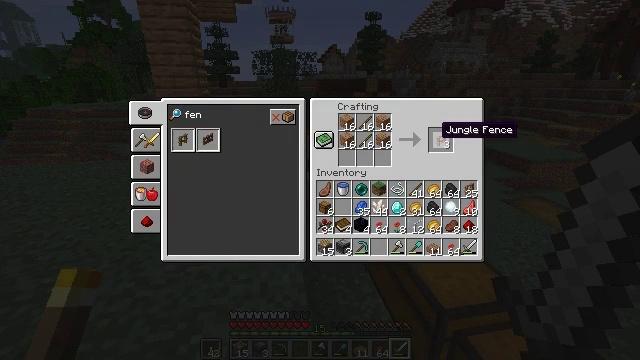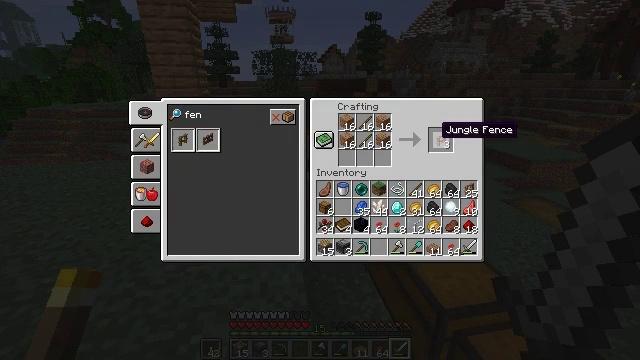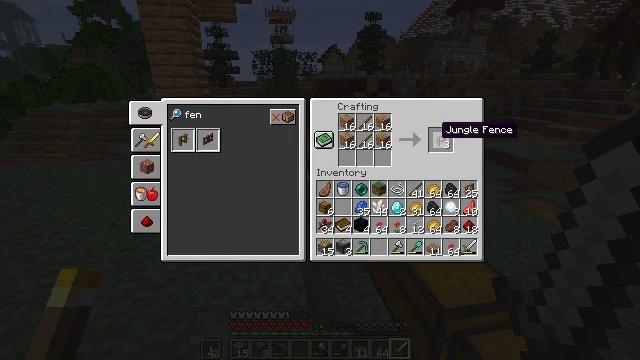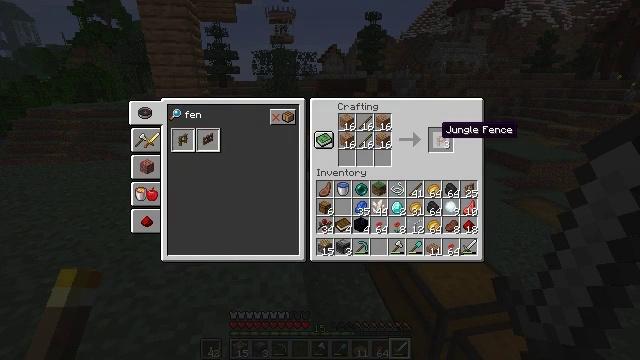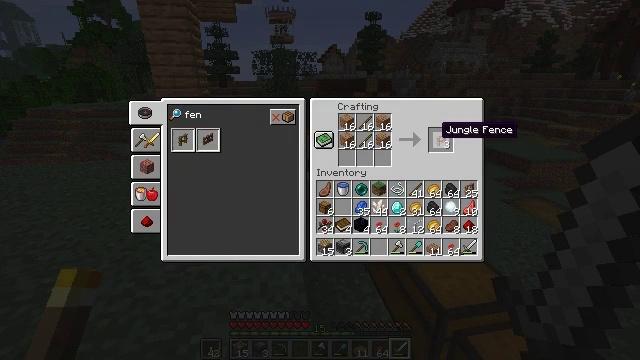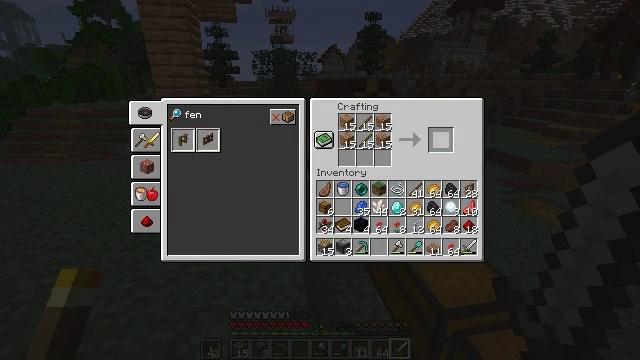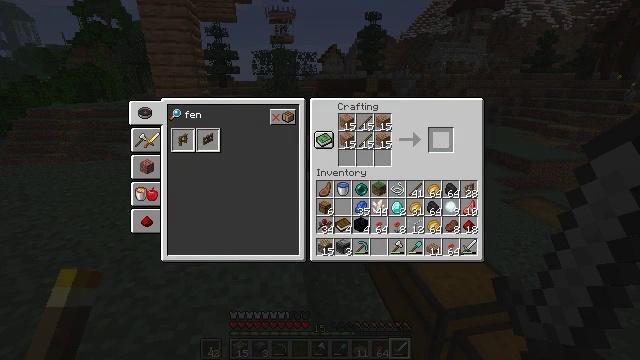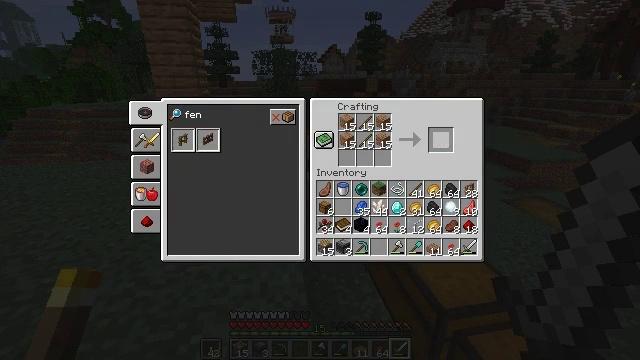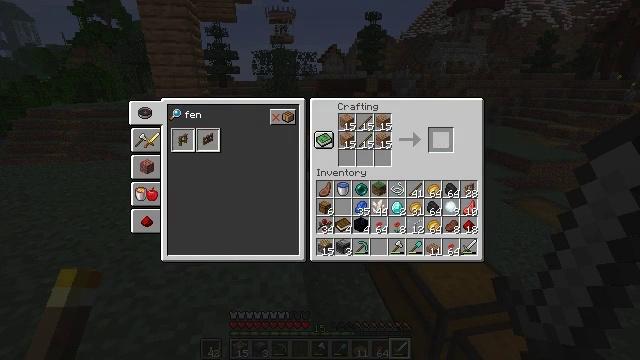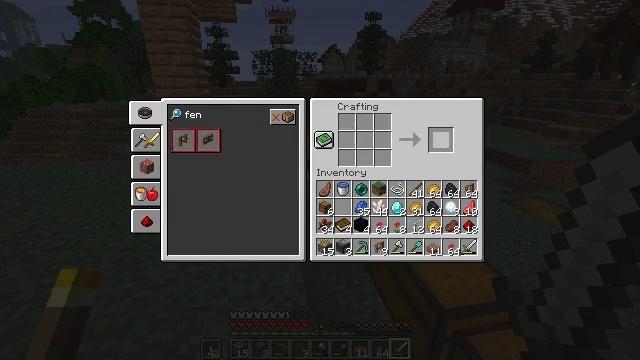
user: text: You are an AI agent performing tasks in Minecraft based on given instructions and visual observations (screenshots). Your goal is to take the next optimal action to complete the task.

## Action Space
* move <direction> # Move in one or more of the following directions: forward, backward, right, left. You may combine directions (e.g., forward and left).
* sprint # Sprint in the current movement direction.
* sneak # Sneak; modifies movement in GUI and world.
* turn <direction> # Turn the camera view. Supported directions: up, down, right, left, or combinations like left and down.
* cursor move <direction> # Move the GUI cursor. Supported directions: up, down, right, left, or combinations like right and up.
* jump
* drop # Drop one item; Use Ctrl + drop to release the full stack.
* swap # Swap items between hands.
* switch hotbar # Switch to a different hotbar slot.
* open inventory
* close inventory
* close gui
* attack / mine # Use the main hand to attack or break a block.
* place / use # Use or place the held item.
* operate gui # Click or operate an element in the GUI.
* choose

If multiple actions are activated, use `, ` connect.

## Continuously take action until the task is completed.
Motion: motion action
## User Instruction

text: Use jungle planks and sticks to craft a jungle fence.
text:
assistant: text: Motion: sneak, operate gui
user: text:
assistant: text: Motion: sneak
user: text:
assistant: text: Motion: sneak
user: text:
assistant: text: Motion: sneak
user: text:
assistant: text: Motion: sneak, operate gui
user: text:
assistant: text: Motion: sneak, operate gui
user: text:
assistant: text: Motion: sneak, operate gui
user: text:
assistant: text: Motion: sneak
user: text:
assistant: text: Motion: sneak
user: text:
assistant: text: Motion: sneak